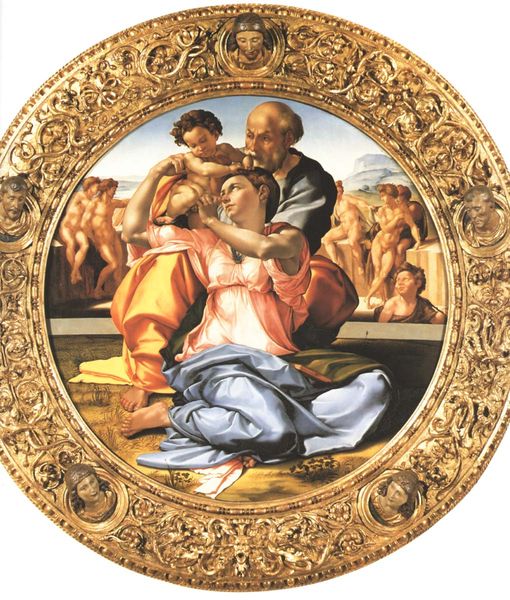
Titel: Tondo Doni, die hl. Familie mit dem hl. Johannes
Künstler: Michelangelo
Institution: Florenz, Uffizien
Schlagwörter: akt, berg, blau, gemälde, himmel, kopf, körper, mann, nackt, wolken, baden, dreieck, frauen, gelb, sitzen, frau, kleid, köpfe, männer, gras, rot, tuch, wiese, alt, bart, arme, bibel, bluse, gesicht, halten, kleidung, rahmen, teller, bild, gewand, gold, sitzend, drei, familie, kind, mutter, vater, kreis, rund, tondo, engel, putte, bilderrahmen, alter mann, berge, grenze, baby, rand, dick, muskeln, glatze, ornamente, nackte, ring, pink, paradies, greis, medaillon, hocken, kranz, halbglatze, verziert, jesus, man, naked, kniend, nymphen, florenz, child, balu, heilige, god, goldrand, heilig, putten, maria, rundform, josef, joseph, fraune, heiligenbild, muter, michelangelo, uffizien, heilige familie, jesuskind, rondo, raffael, großvater, jungfrauen, dreiergruppe, ber, christopherus, prträt, petru, ran, tund, rundformat, nackte menschen, ikonostatse, tellr, kaltwarm, warmkalt, erfrau, orange gleb, michelanglo, woman